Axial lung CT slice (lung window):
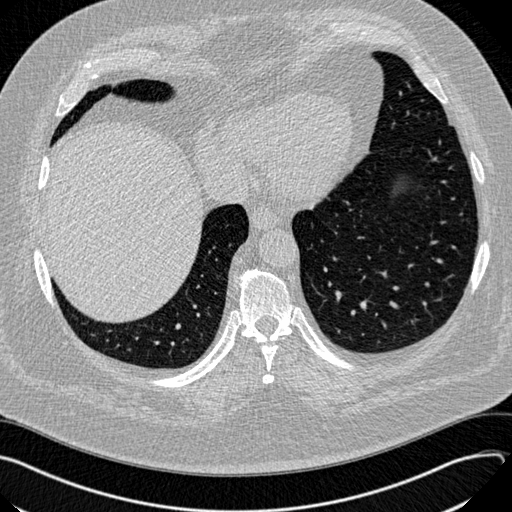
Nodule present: no